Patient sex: M
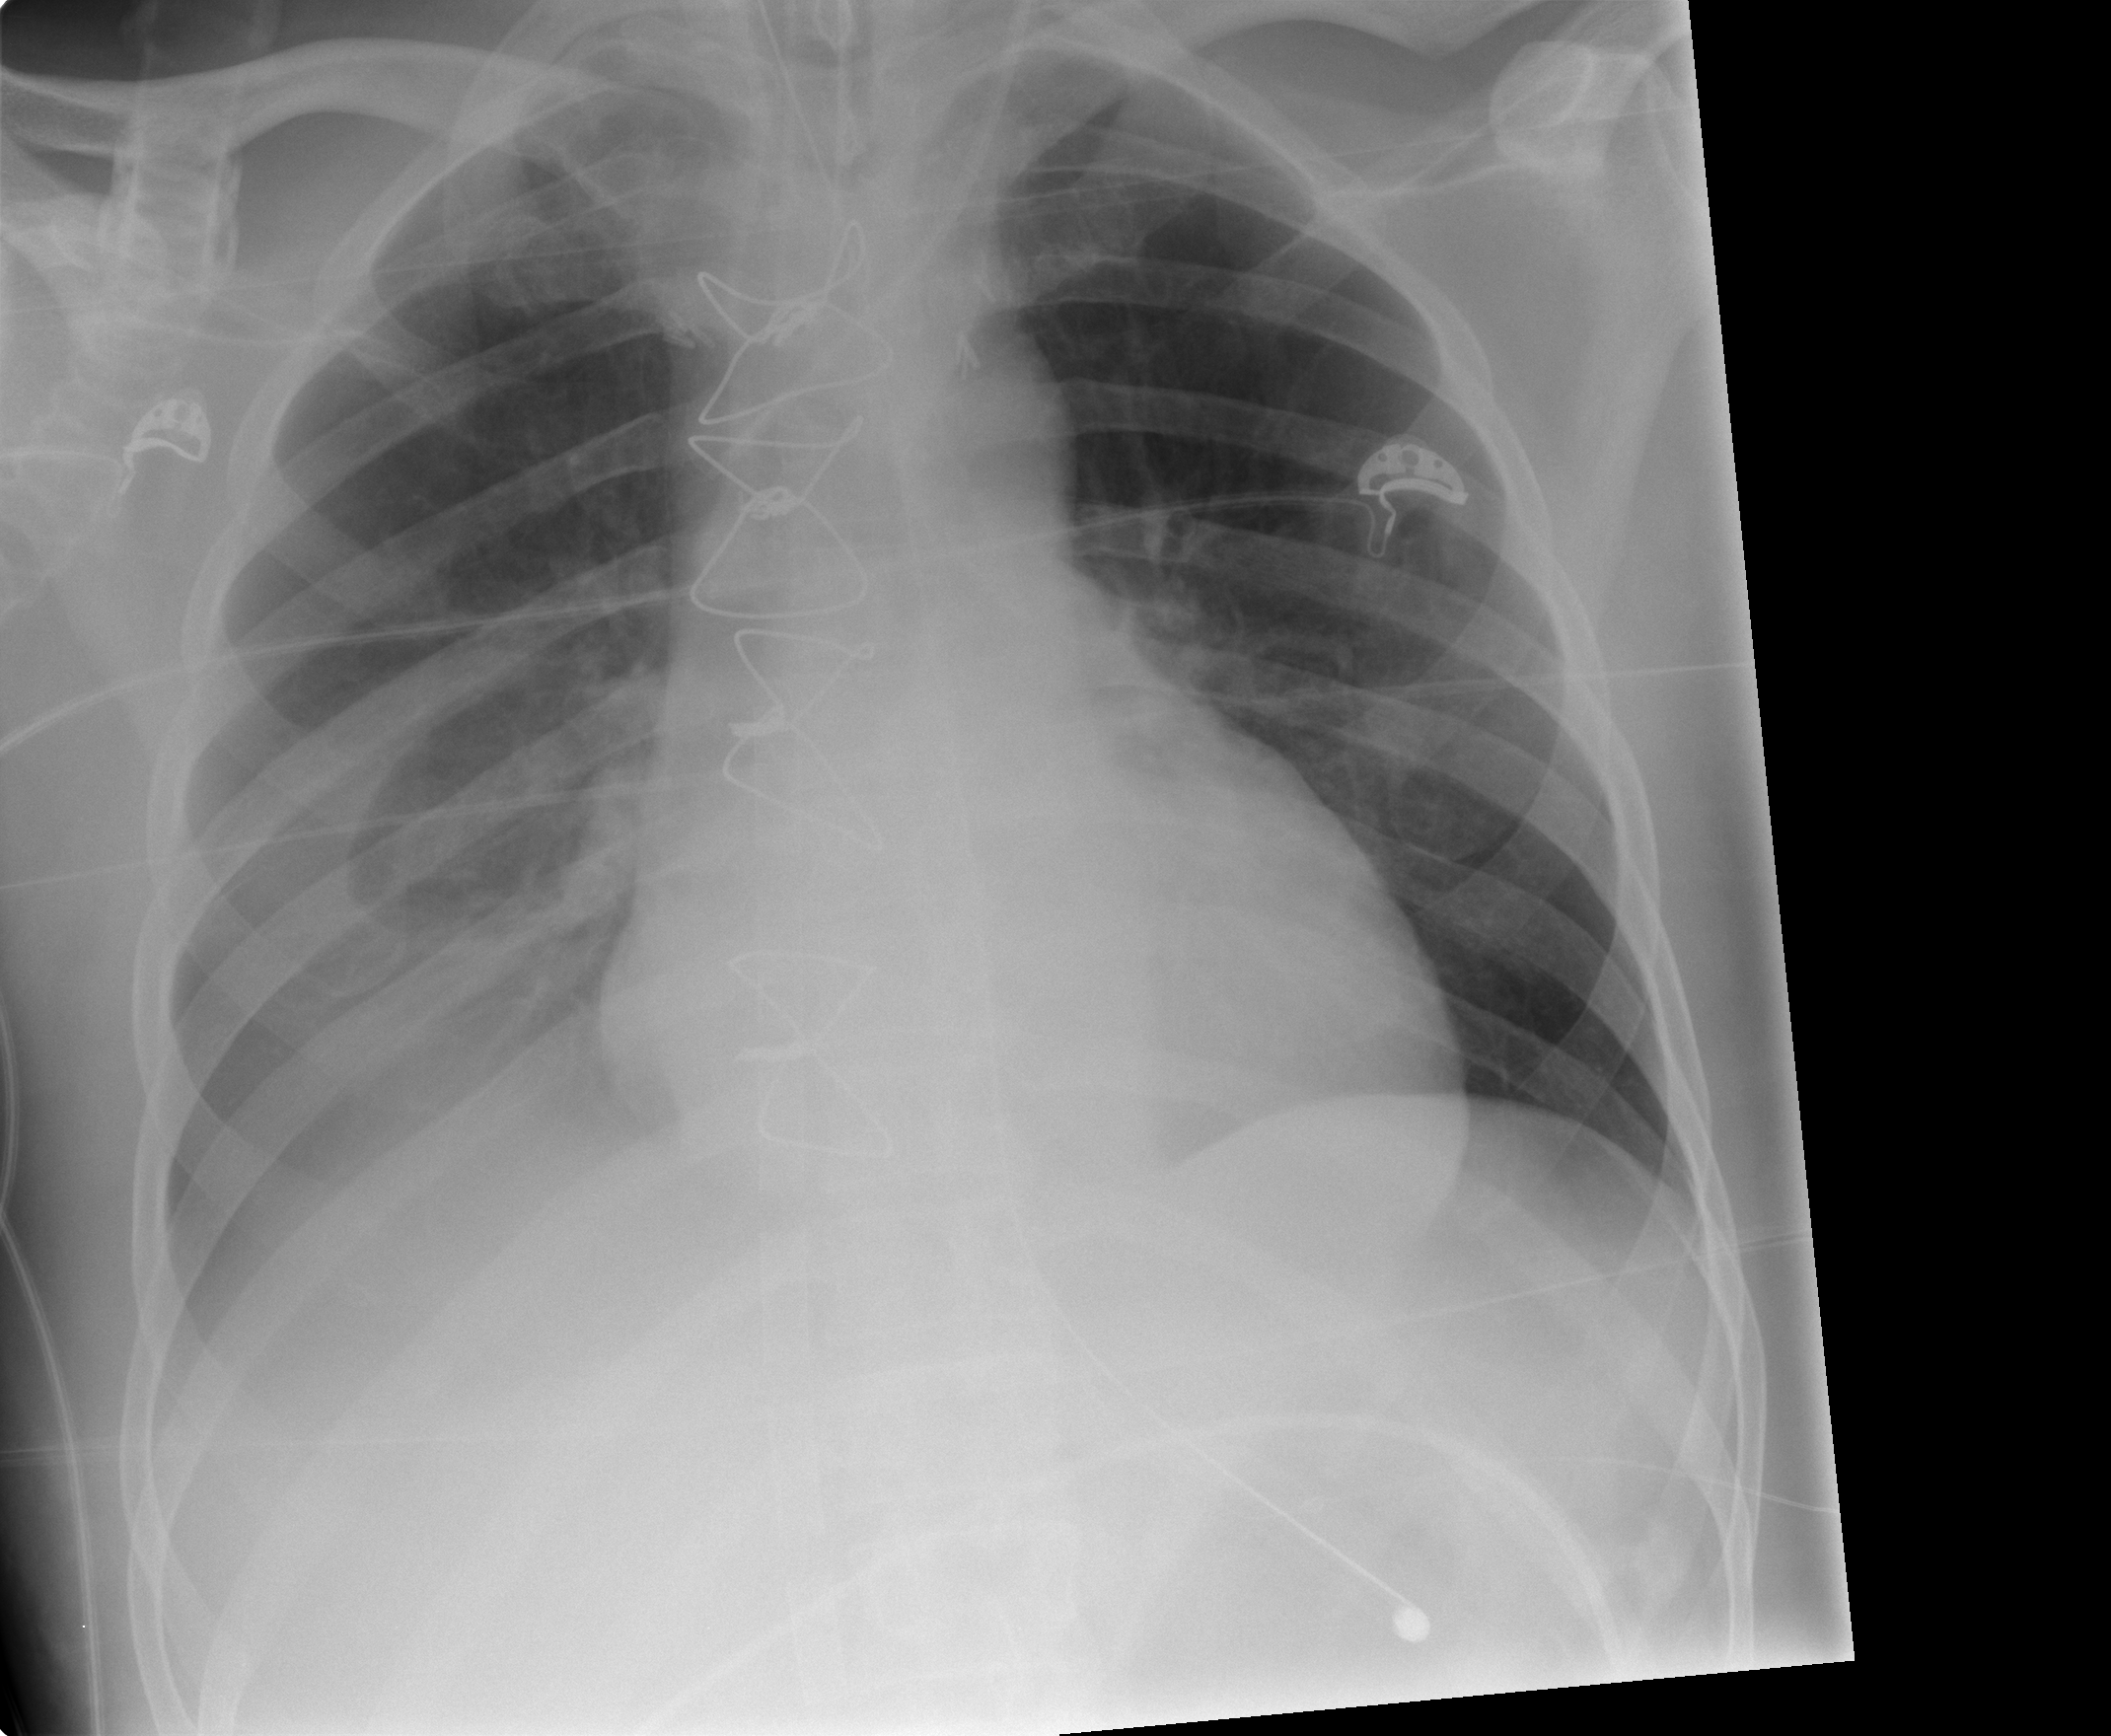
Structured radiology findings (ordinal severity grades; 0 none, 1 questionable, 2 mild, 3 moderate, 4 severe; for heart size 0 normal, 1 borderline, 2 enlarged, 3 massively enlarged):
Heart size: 1
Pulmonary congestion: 1
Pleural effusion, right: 3
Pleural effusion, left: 0
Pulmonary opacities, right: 0
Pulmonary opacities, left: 0
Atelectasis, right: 2
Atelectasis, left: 0